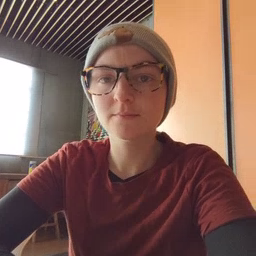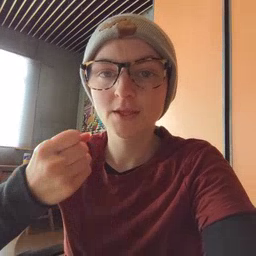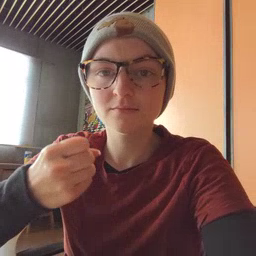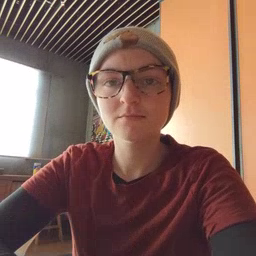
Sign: milk